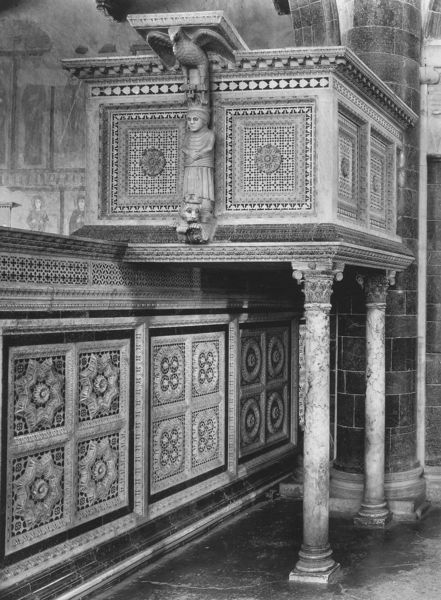
Titel: Kanzel, Baptisterium
Standort: Florenz, S. Miniato al Monte (EU - I - Toskana)
Schlagwörter: adler, feder, flügel, schatten, vogel, blume, licht, marmor, pfeiler, säule, säulen, ornament, architektur, federn, mensch, stein, kirche, figur, krone, balkon, bogen, figuren, floral, ornamente, verzierung, foto, orientalisch, stern, dom, sterne, kacheln, pult, intarsien, quadrate, geometrisch, kanzel, rosette, greif, greifvogel, löwe, rosetten, ägypten, byzanz, byzantinisch, adle, agypten, 4, säulen foto, rossete, sägypten